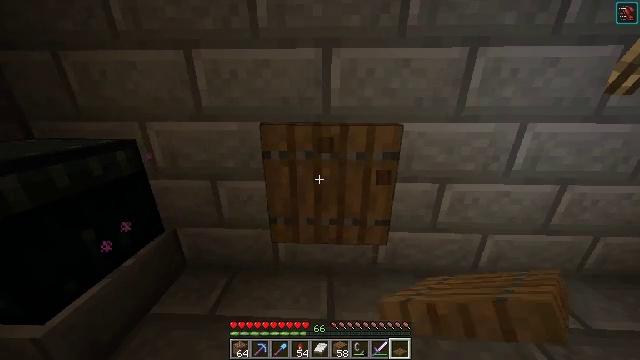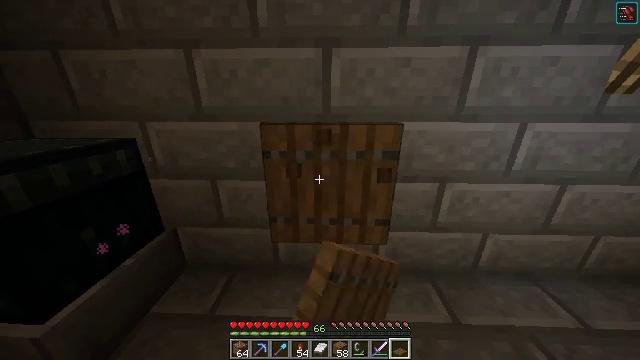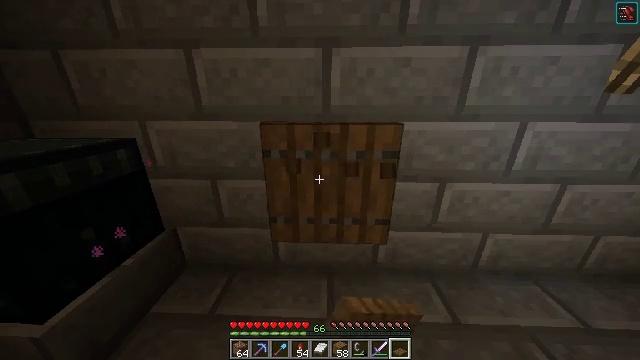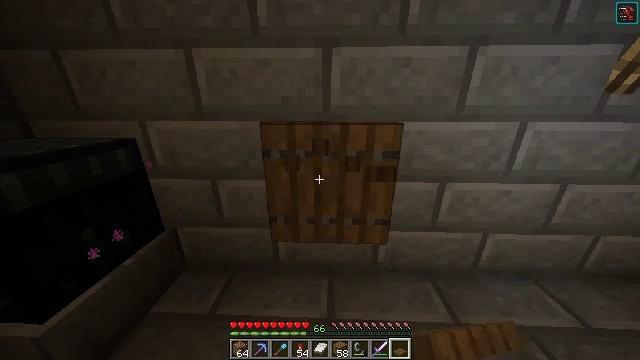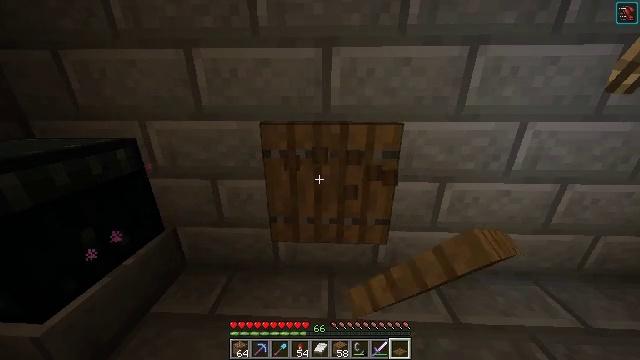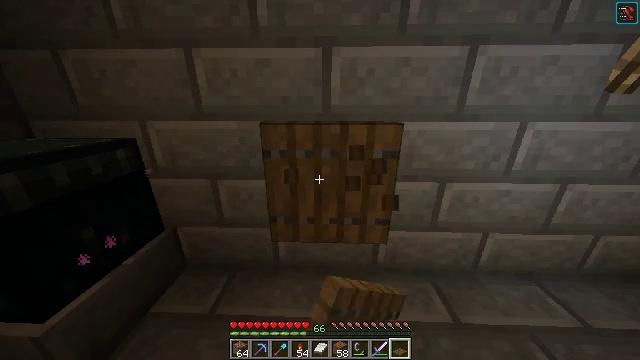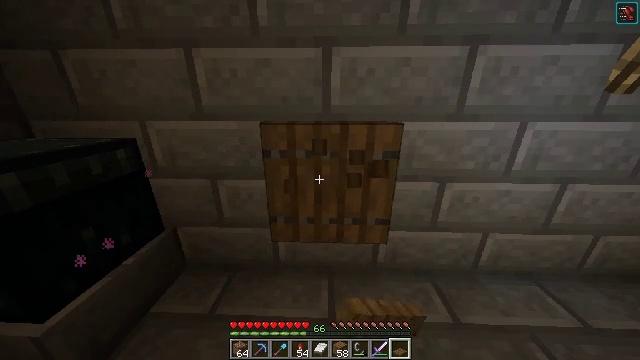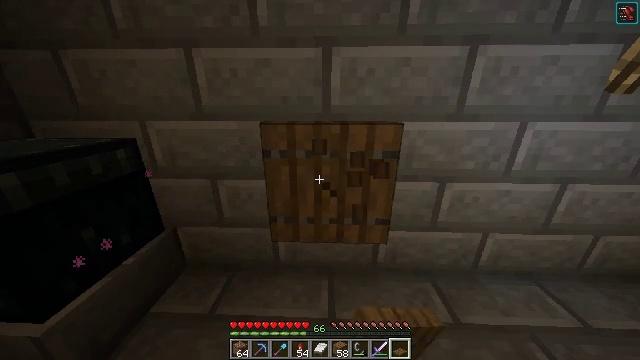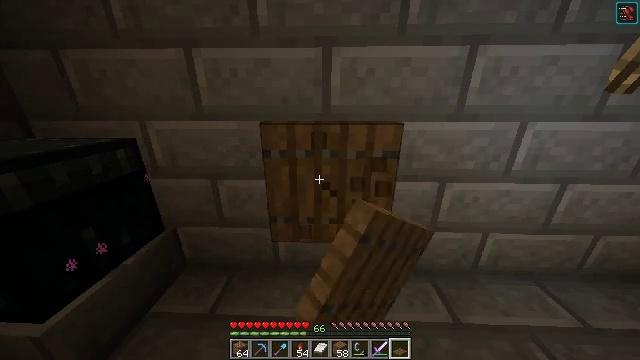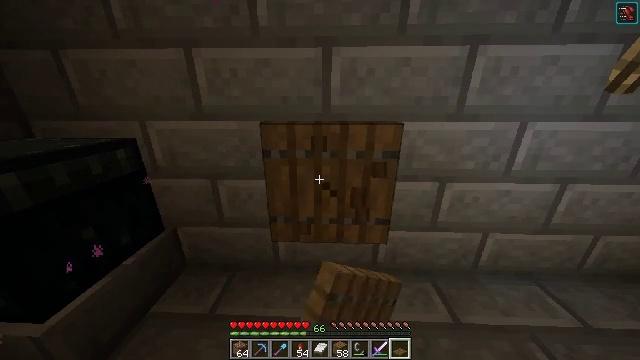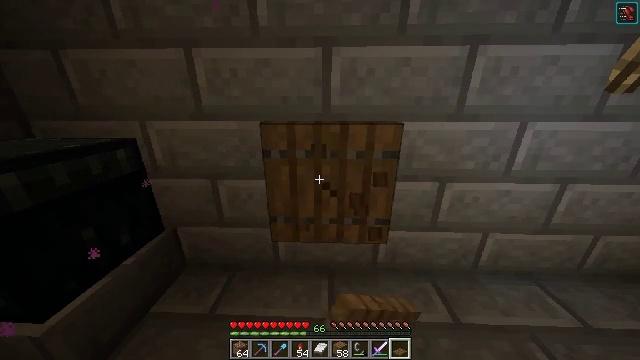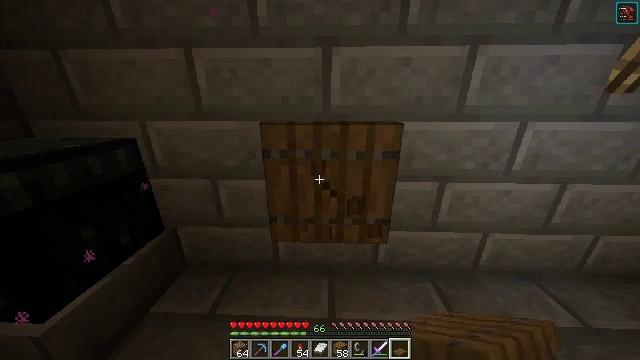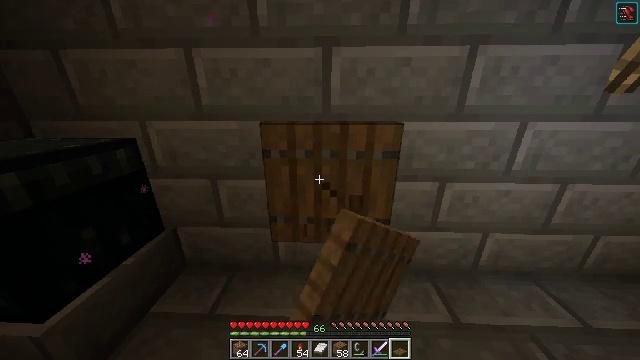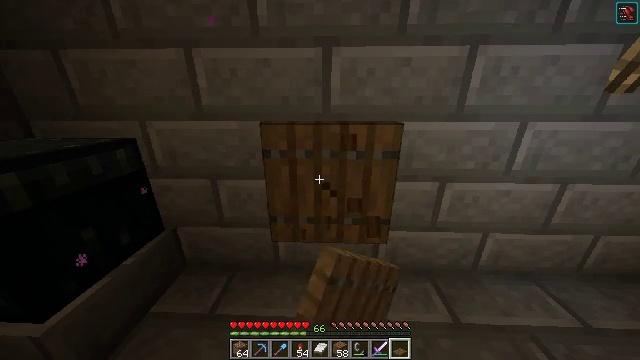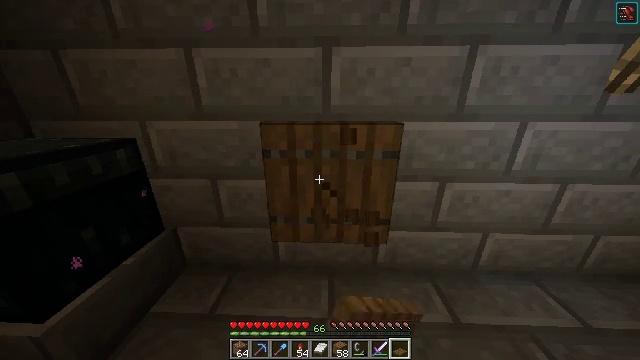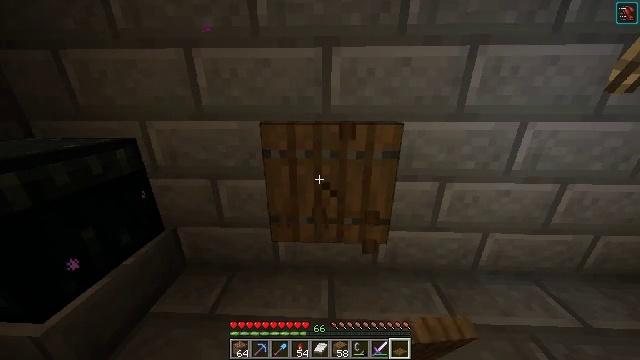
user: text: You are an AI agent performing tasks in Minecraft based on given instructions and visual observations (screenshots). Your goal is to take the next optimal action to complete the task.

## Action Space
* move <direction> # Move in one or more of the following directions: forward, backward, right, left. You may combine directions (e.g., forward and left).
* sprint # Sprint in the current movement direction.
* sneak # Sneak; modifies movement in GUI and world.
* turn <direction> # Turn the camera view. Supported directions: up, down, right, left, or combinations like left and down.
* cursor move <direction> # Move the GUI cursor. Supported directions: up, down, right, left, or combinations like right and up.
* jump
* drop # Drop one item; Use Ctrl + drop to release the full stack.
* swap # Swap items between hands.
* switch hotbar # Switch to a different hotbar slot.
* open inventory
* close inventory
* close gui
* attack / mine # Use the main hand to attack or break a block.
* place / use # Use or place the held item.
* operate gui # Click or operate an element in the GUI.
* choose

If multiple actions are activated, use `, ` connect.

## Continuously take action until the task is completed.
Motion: motion action
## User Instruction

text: Attack the spruce trapdoor to gather it.
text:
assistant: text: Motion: attack / mine
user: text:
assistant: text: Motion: attack / mine
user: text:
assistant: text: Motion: attack / mine
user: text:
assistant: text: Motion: attack / mine
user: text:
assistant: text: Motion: attack / mine
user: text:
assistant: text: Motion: attack / mine
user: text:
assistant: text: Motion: attack / mine
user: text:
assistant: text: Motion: attack / mine
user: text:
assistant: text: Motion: attack / mine
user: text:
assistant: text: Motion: attack / mine
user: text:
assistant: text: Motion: attack / mine
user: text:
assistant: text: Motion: attack / mine
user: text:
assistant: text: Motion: attack / mine
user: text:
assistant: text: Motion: attack / mine
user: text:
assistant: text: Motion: attack / mine
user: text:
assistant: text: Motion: attack / mine
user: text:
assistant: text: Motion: attack / mine
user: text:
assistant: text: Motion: attack / mine
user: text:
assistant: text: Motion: attack / mine
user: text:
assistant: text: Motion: attack / mine
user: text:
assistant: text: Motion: attack / mine
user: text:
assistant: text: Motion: attack / mine
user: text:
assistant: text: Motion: attack / mine
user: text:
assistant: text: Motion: attack / mine
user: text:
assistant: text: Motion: attack / mine
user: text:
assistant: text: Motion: attack / mine
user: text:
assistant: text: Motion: attack / mine
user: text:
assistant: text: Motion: attack / mine
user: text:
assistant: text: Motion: attack / mine
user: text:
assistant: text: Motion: attack / mine